Field crop: maize
Growth stage: 2
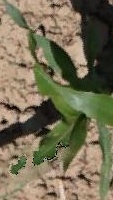
Species: maize